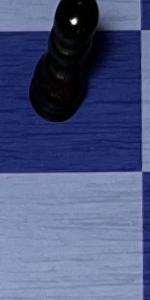
Label: Empty